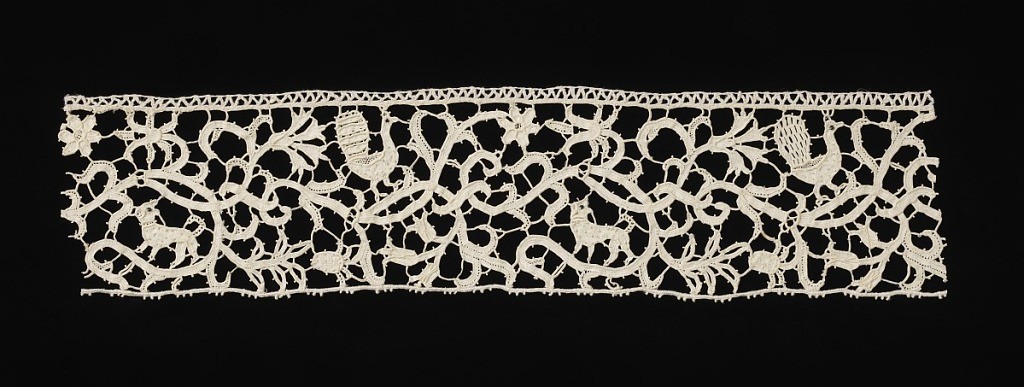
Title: Band
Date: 17th century
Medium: linen Technique: needle lace (punto in aria)
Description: Animals placed in serpentine scroll work. Pattern connected by brides picotées, interspersed by portes and gaze quadrillée.